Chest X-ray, PA view. Patient: 79 years old, sex F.
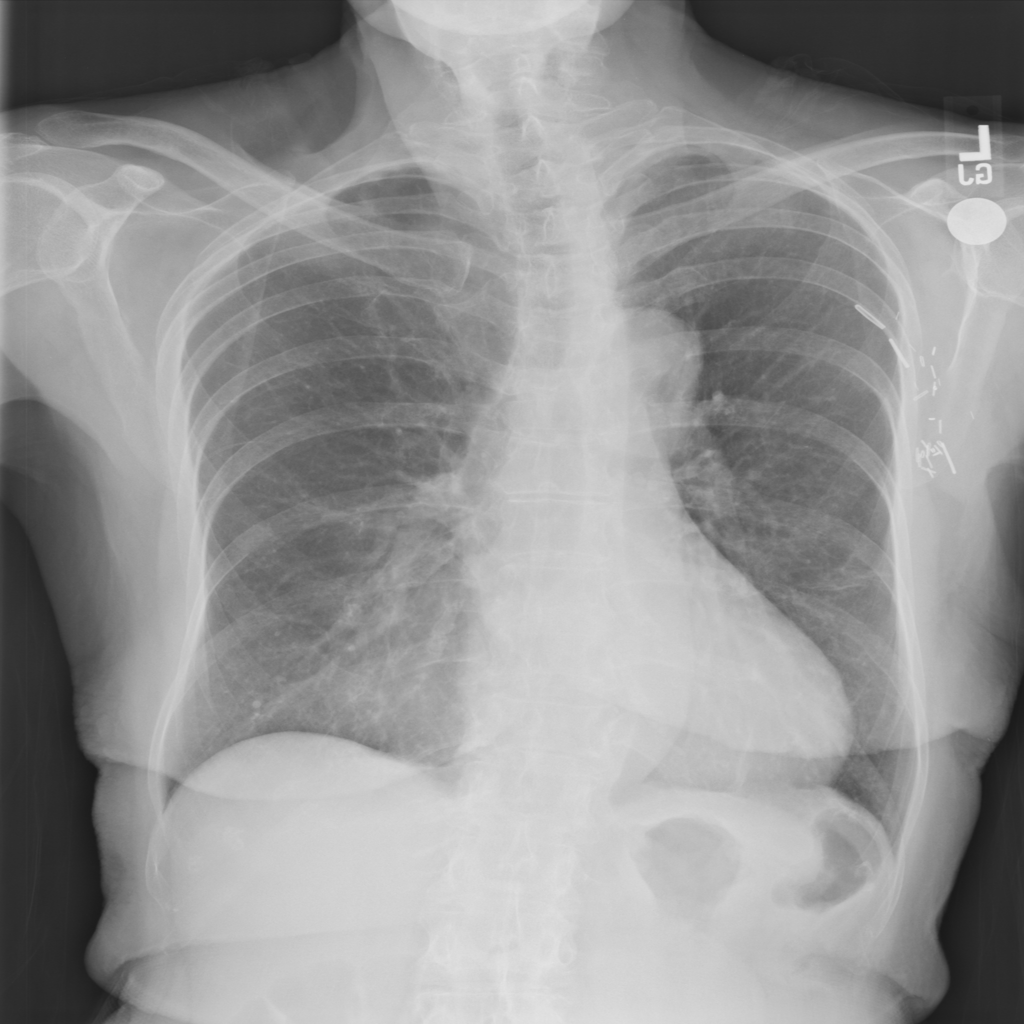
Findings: No Finding